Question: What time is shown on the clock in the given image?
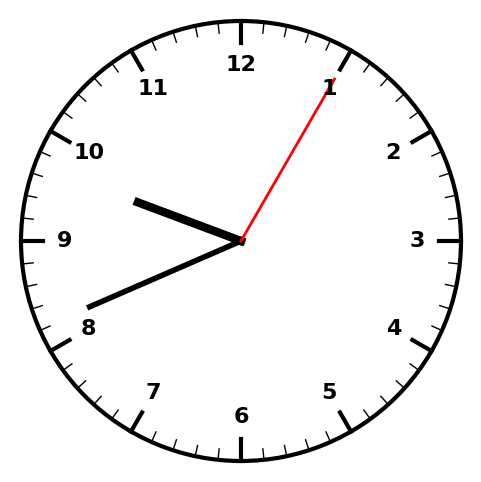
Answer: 09:41:05